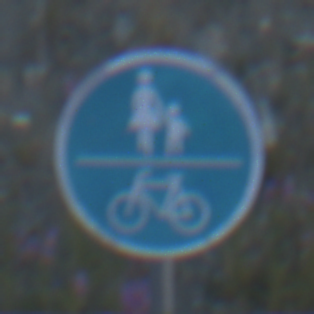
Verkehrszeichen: GemeinsamerGehUndRadweg
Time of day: SunriseSunset
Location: Outdoor (RoadRail)
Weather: Clear
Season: NotSpecified
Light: Natural